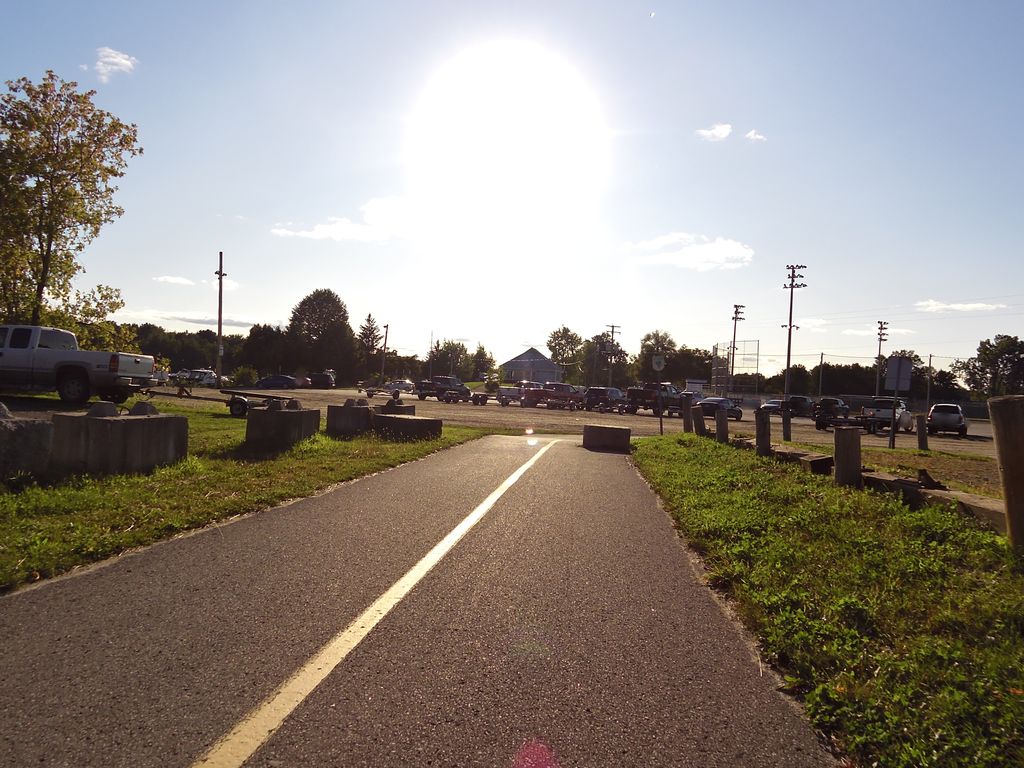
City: ottawa-gatineau